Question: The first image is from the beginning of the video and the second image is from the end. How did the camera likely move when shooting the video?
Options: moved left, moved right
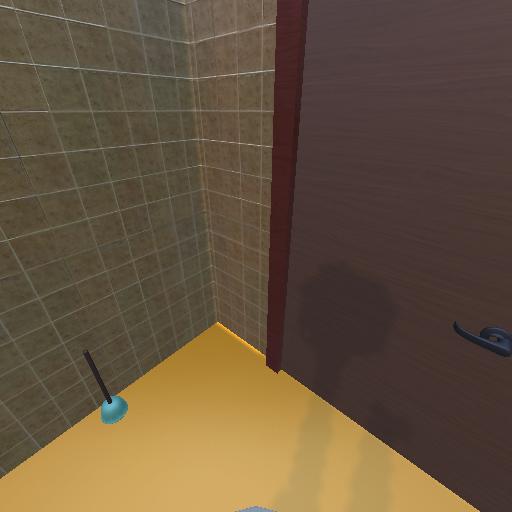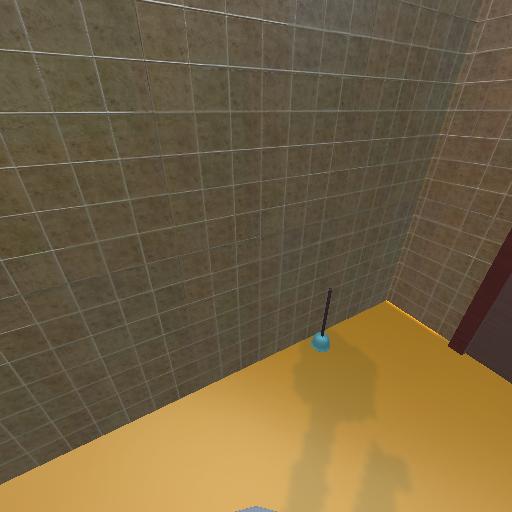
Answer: moved left